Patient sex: M
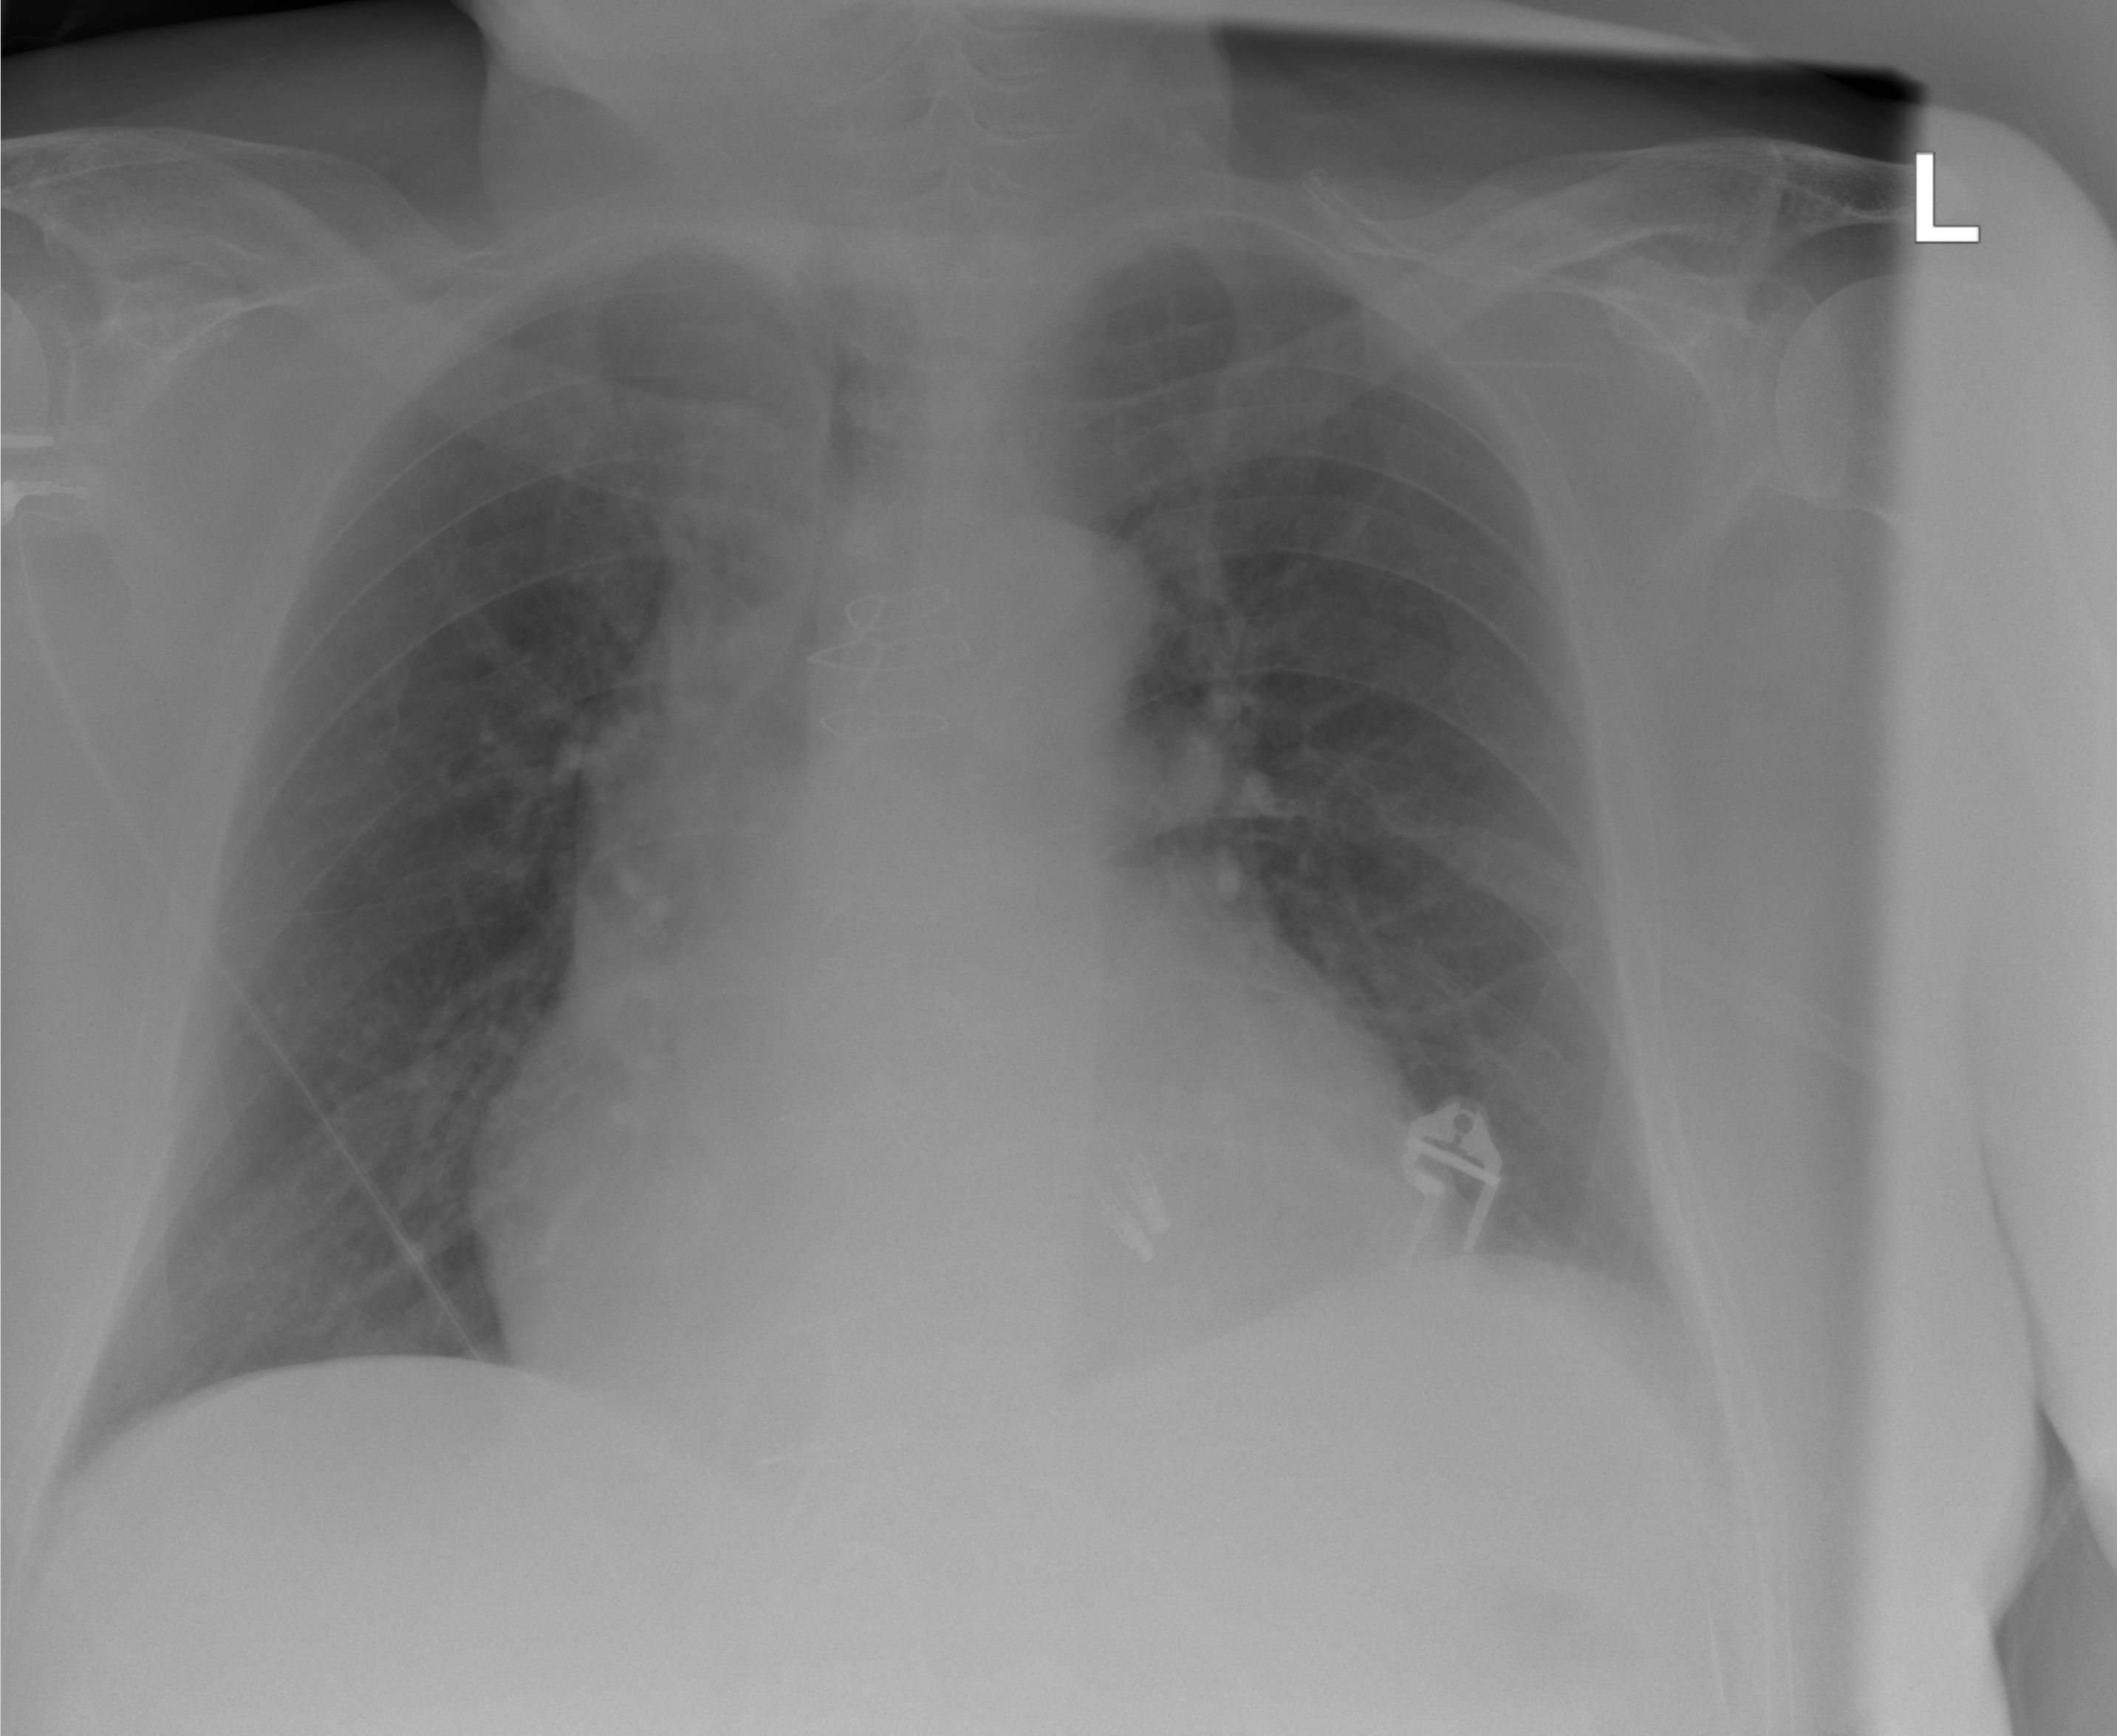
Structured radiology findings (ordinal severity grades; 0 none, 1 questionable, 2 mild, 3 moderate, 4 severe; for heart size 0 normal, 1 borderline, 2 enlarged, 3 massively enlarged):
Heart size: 2
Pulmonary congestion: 2
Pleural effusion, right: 0
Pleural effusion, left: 0
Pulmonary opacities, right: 0
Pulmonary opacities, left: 0
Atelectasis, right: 0
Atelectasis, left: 0